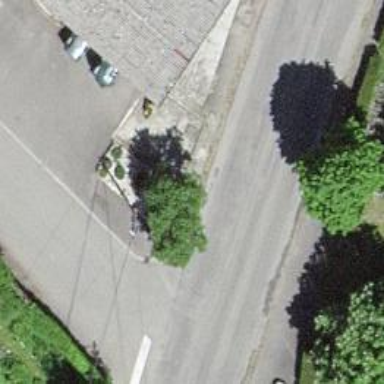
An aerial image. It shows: Bus stop with stop position for public transport.